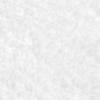
Label: no_change